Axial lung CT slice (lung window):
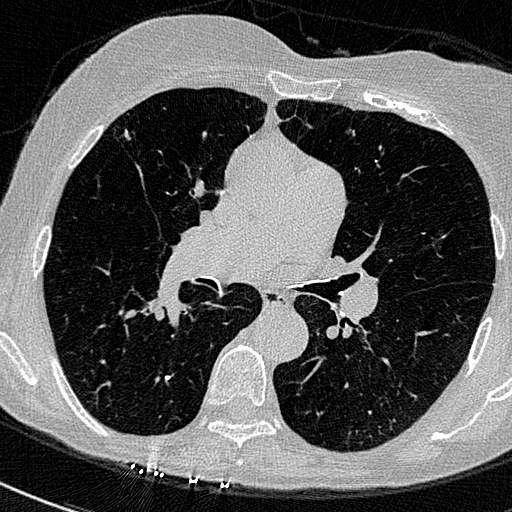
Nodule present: no